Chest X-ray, PA view. Patient: 44 years old, sex F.
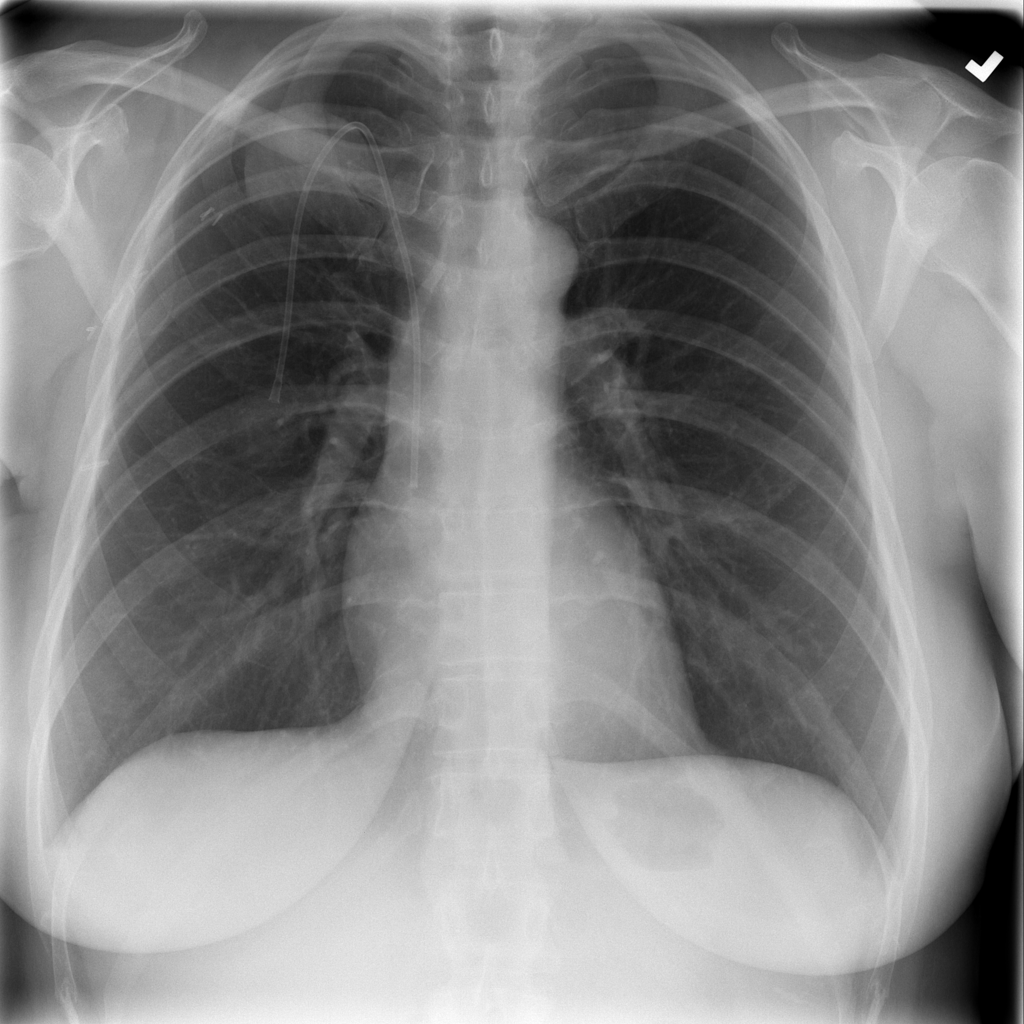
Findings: Infiltration